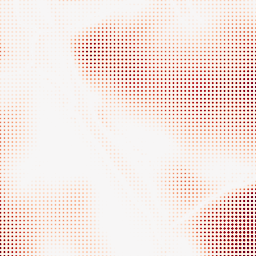
Category: morphological
Decomposition family: morphological
Decomposition parameters: operation: opening
size: 100
Upsampling method: sinc_blackman
Upsampling parameters: scale: 8
kernel_size: 4
Upsampling scale: 8